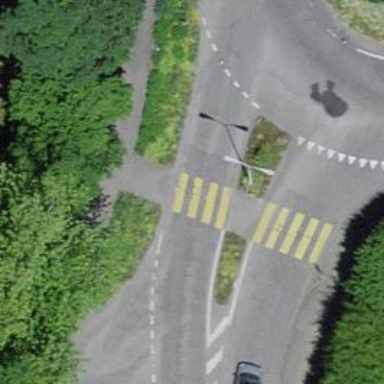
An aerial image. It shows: Uncontrolled crossing with zebra marking and crossing island.